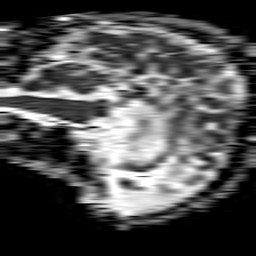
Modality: ADC
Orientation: sagittal
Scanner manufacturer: philips
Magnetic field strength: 1.5 T
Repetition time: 4.6 s
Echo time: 0.08631 s